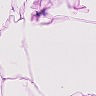
Metastatic tissue present: no